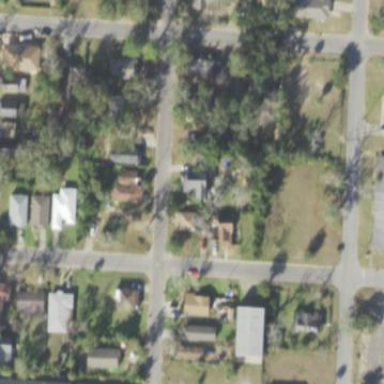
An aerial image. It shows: This residential area consists of single-family homes.